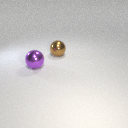
large purple metal sphere in front of large brown metal sphere